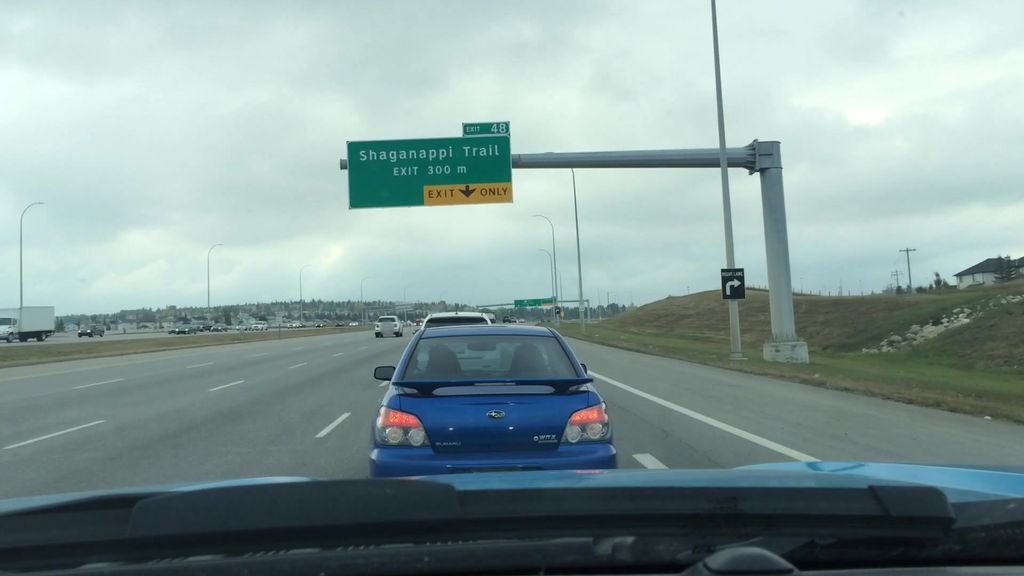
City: calgary